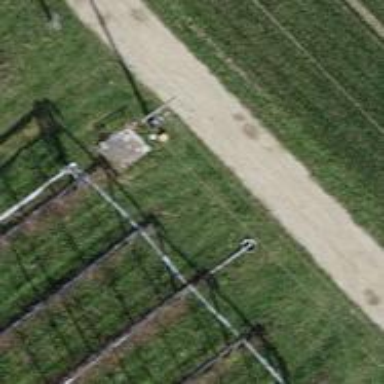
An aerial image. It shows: Power pole.